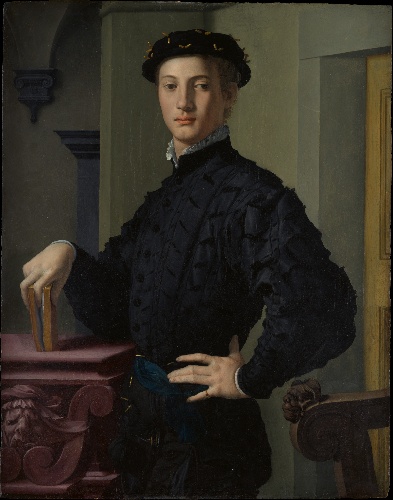
Title: Portrait of a Young Man
Artist: Bronzino (Agnolo di Cosimo di Mariano)
Artist bio: Italian, Monticelli 1503–1572 Florence
Date: 1530s
Object type: Painting
Classification: Paintings
Medium: Oil on wood
Dimensions: 37 5/8 x 29 1/2 in. (95.6 x 74.9 cm)
Department: European Paintings
Credit line: H. O. Havemeyer Collection, Bequest of Mrs. H. O. Havemeyer, 1929
Accession year: 1929
Repository: Metropolitan Museum of Art, New York, NY
Tags: Men|Portraits